Question: I am currently trying to update an excel-map with data fetched from Django and display it on a page linked to my admin.
The excel-"map" :

Using the xlrd & cie libs I'm working on the fetching / updating data part but a fellow dev told me he would have used an image instead.
My Question is : How could I do such a thing ? Displaying a copy of the above spreadsheet and using row-based coordinates to write the data I want ? (Text data)
Do you guys know a way to work easily with coordinate-based text display in Django's templates ?
Thanks for any help you can give me !
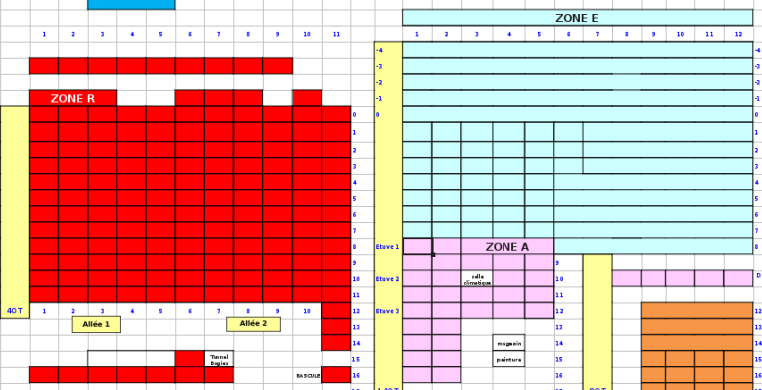
Answer: I ended up using the PIL library. It was finally quite easy and could be summarized by the following code :
'''
from PIL import Image
from PIL import ImageDraw
from PIL import ImageFont
im = Image.open('path/to/map.png')
font = ImageFont.truetype('/usr/share/fonts/dejavu/DejaVuSans.ttf', 7)
draw = ImageDraw.Draw(im)
draw.text((x, y), sentence, font=font, fill='black')
response = HttpResponse(mimetype='image/png')
im.save(response, 'PNG')
return response
'''
Logic behind x and y is irrelevant here, but bear in mind that they start quite illogically on the upper left corner of the image and go from there to right and bottom with positive numbers.